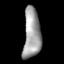
Tissue: lung
Cell type: Epithelial cells
Senescence score: 0.2164
Nuclear area (px): 846
Mean DAPI intensity: 158.342